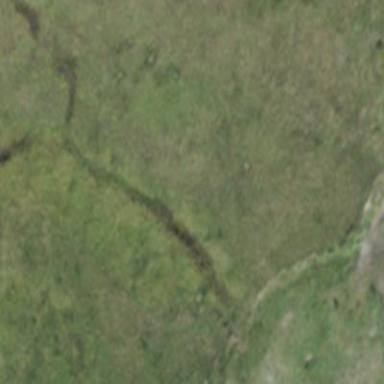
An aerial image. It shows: Fen wetland area.